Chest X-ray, AP view. Patient: 49 years old, sex F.
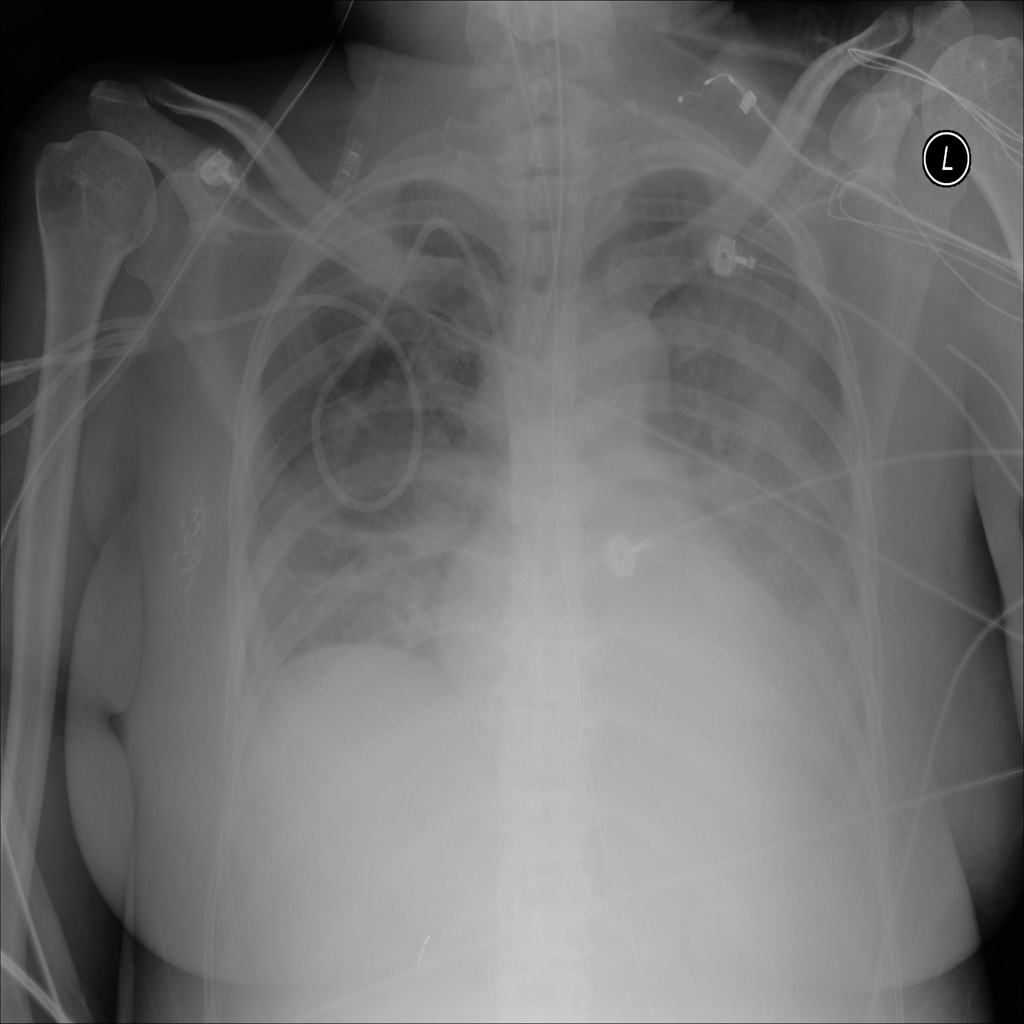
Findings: Effusion, Infiltration